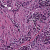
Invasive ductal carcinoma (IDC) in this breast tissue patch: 1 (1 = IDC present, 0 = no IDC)